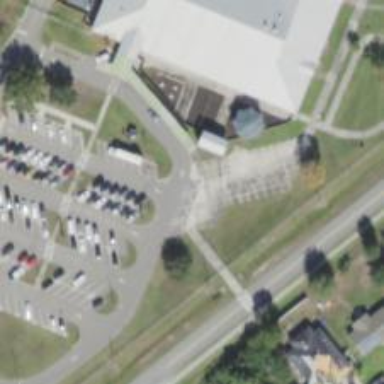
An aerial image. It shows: Parking space is available.